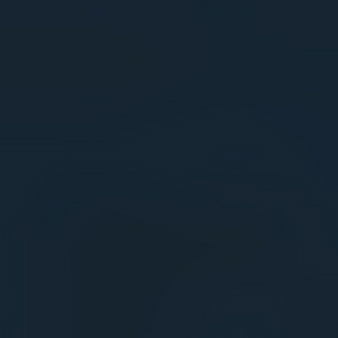
Label: other